Question:
I need to show these data in a table view, but they have been on the table view in mixing order. How can I put them in the same order as in the database. Please help, I will deeply appreciated.
First image shows my iPhone screen after running the project, second one is the database. I want them exact order as in the database.
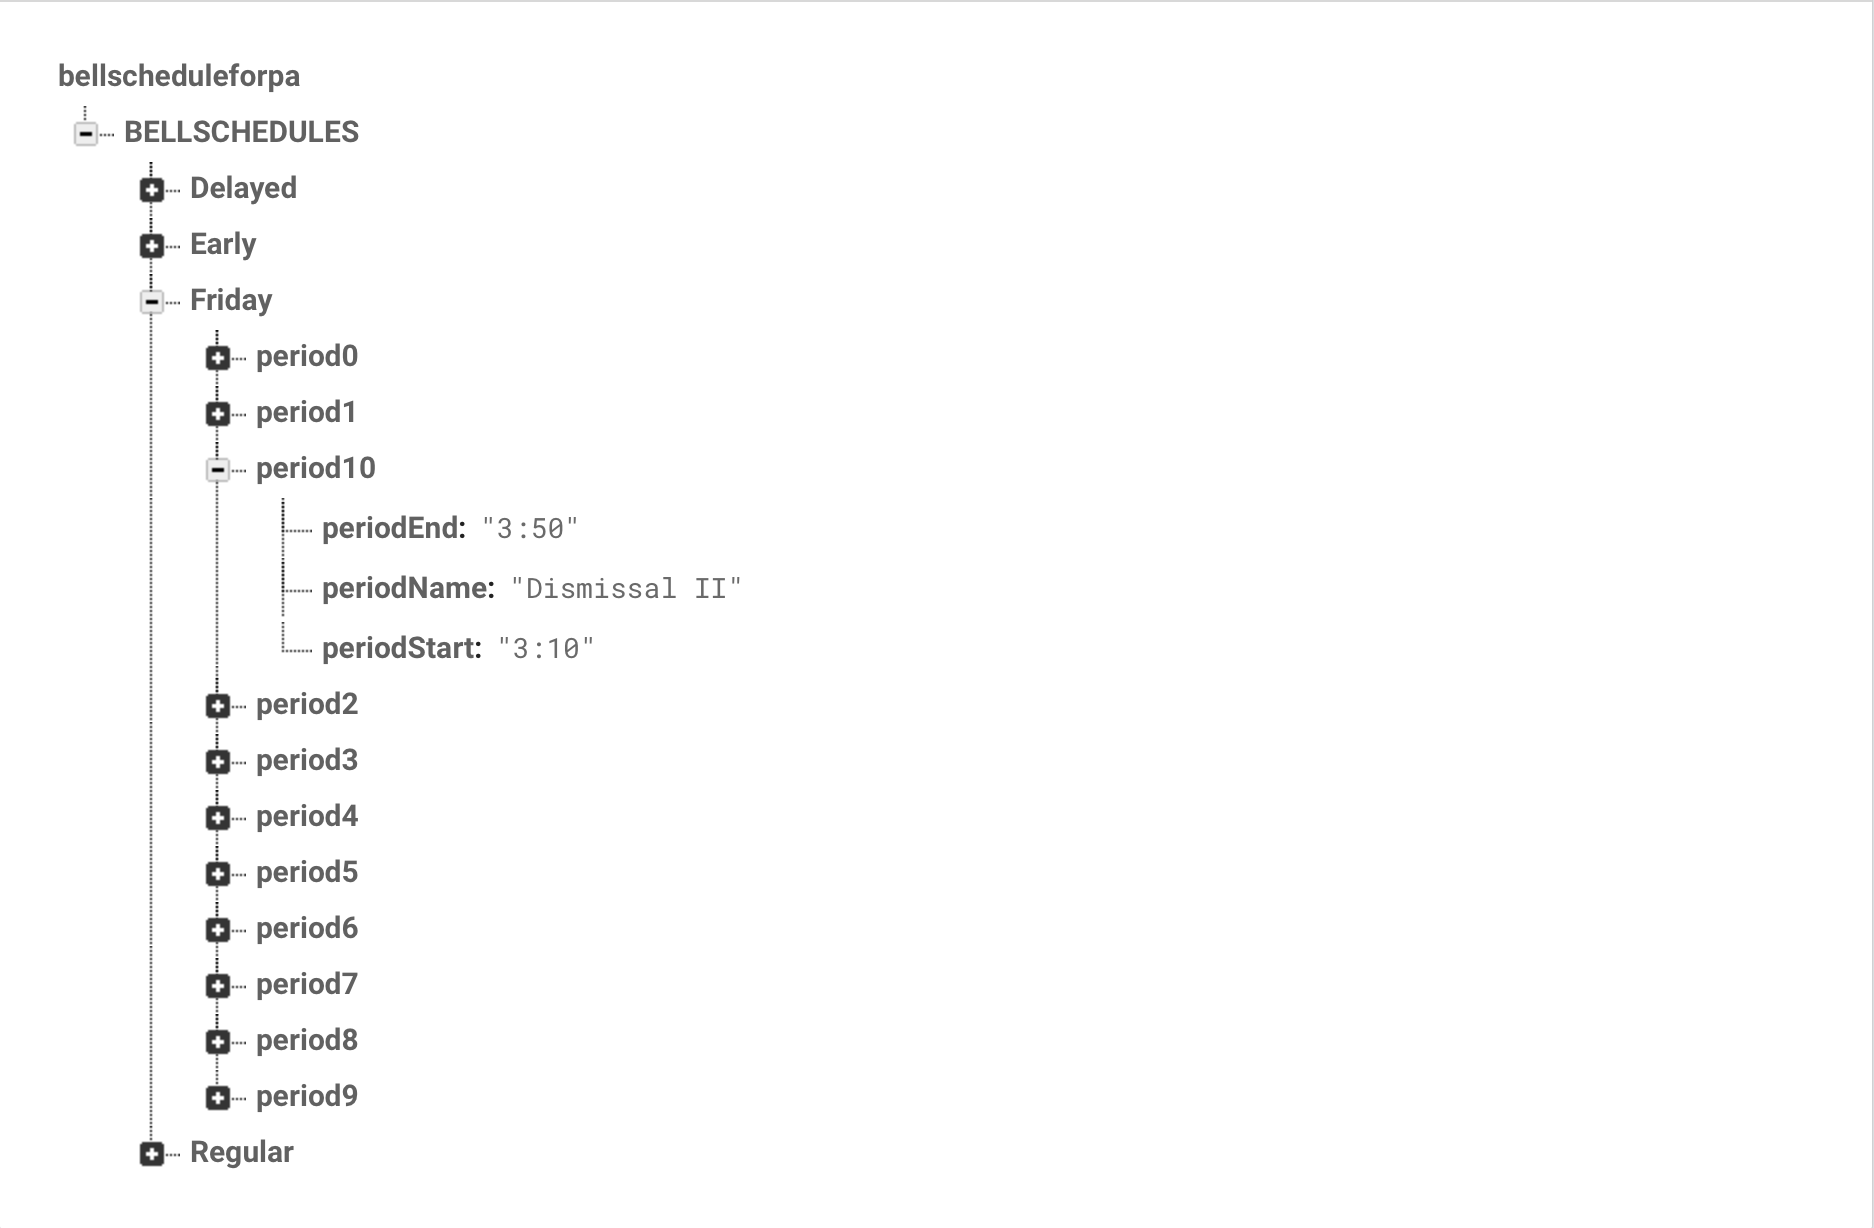
Answer: I hope periods objects look like this:
'''
struct PeriodItem {
let key: String
let periodEnd: String
let periodName: String
let periodStart: String
let ref: FIRDatabaseReference?
init(periodEnd: String, periodName: String, periodStart: String, key: String = "") {
self.key = key
self.periodEnd = periodEnd
self.periodName = periodName
self.periodStart = periodStart
self.ref = nil
}
init(snapshot: FIRDataSnapshot) {
key = snapshot.key
let snapshotValue = snapshot.value as! [String: AnyObject]
periodEnd = snapshotValue["periodEnd"] as! String
periodName = snapshotValue["periodName"] as! String
periodStart = snapshotValue["periodStart"] as! String
ref = snapshot.ref
}
func toAnyObject() -> Any {
return [
"periodEnd": periodEnd,
"periodName": periodName,
"periodStart": periodStart,
"key": key
]
}
}
'''
So
When you fill your array of 'Periods' fully, just use sorting:
'''
// periods - array of objects from firebase database
let yourTableViewPeriodsArray = periods.sorted(by: { $0.key < $1.key }) // maybe ">" instead of "<"
'''
Then:
'''
DispatchQueue.main.async {
self.tableView.reloadData()
}
'''
Hope it helps.